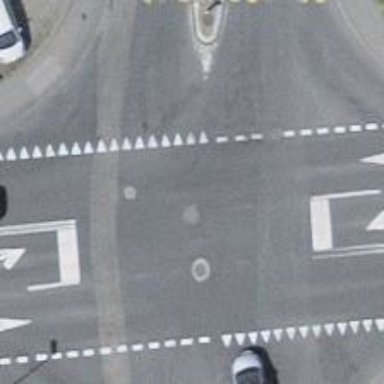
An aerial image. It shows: Secondary road with dedicated cycle lane.